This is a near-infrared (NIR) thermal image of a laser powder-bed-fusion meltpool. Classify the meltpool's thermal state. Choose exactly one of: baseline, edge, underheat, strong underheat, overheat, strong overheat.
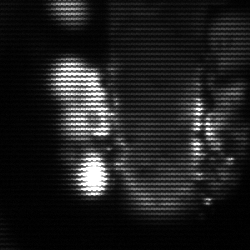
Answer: strong underheat